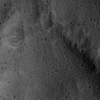
Atmospheric dust classification: not_dusty